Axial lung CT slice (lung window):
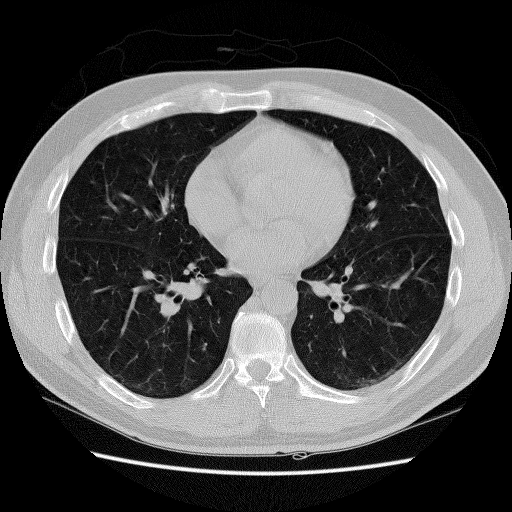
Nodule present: no